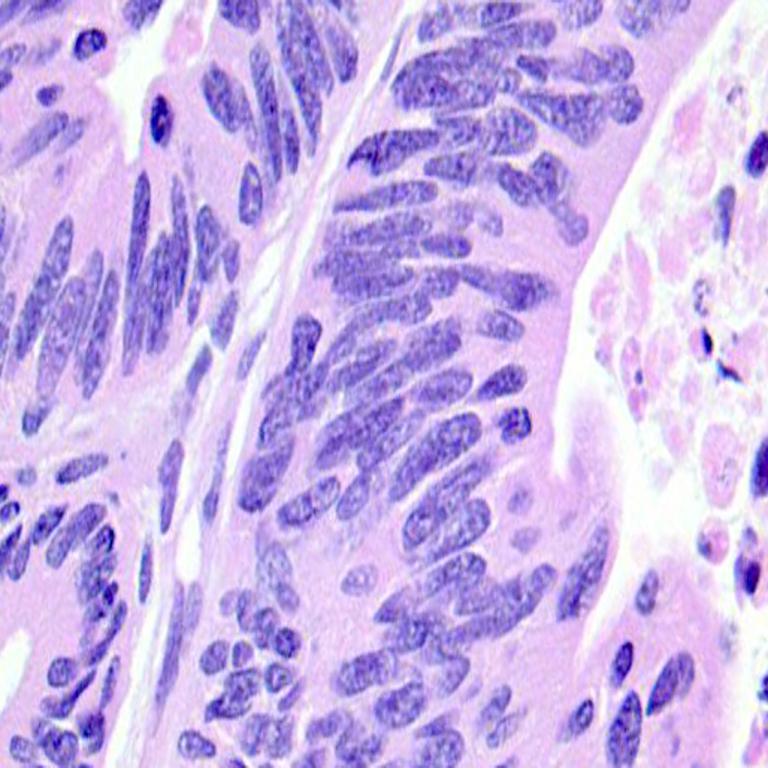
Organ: colon
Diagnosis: adenocarcinomas